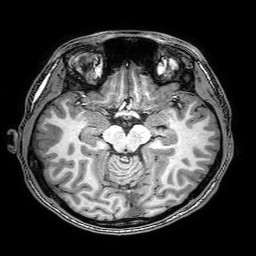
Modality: T1w
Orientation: coronal
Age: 23
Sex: male
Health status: healthy